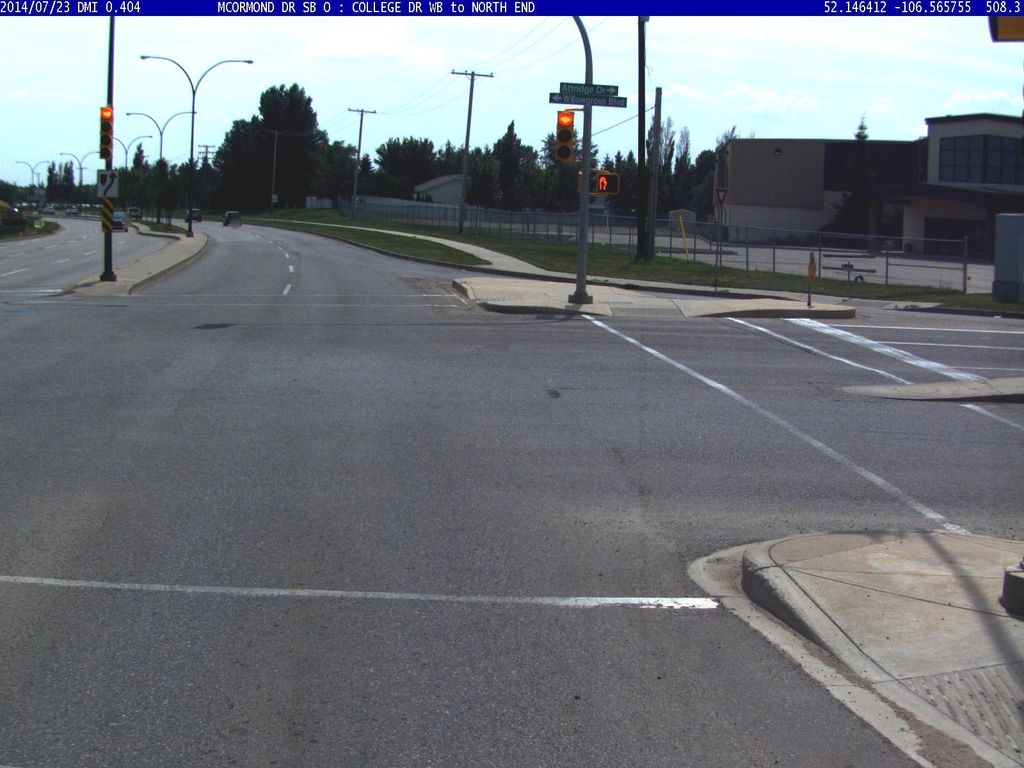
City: saskatoon